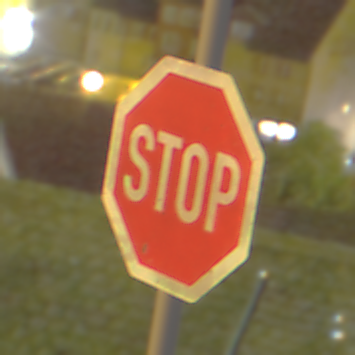
Verkehrszeichen: Stop
Umgebung: Outdoor, Urban
Tageszeit: Night
Wetter: PartlyCloudy
Licht: Artificial
Jahreszeit: NotSpecified
Kontrast: HighContrast